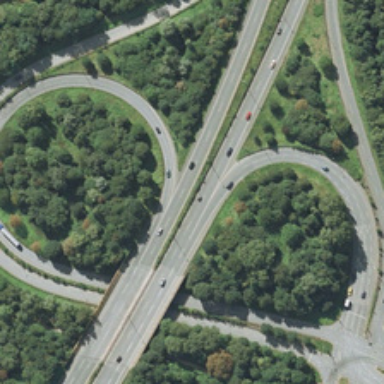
A bell mouthed viaduct with two ring shaped road which looks like the two eyes of a owl is decorated by dense jungle .